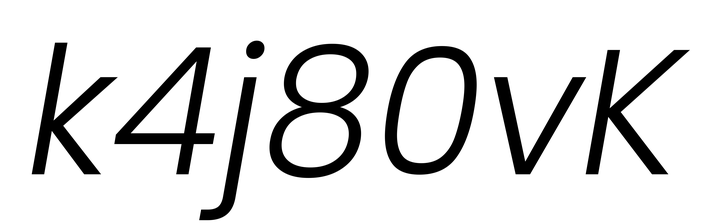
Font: Poppins-LightItalic